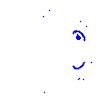
Particle: electron